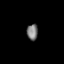
Tissue: lung
Cell type: Fibroblasts
Senescence score: 0.5744
Nuclear area (px): 176
Mean DAPI intensity: 119.9375